Question: So, I have <URL> on my hands and I need to find the best way to graph a donut chart in D3. Ignoring the "info" and "politicians" arrays and strictly focusing on the "industries" array for now, I want to achieve the following chart:

Pardon the 2-minute Photoshop job...
Essentially each small black line represents an industry. Each industry has an influence from Democrats, Republicans, and Independents in dollar amount. I would like to create a donut chart (or two donut charts) divided by yeas and nays in the fashion above.
I have attempted to code a bit of this already and I'm still getting to know D3, so please bear with me. That code looks like such:
'''
d3.json('mock2.json', function(errors, data) {
//Formatting of data
var yeas = [];
var nays = [];
for(var i = 0; i < data.industries.length; i++) {
var yea_temp = {};
var nay_temp = {};
var yea_c = data.industries[i].yea_contribution;
var nay_c = data.industries[i].nay_contribution;
yea_temp.name = data.industries[i].name;
yea_temp.influence = {"D": yea_c.d_influence, "R": yea_c.r_influence, "I": yea_c.i_influence};
nay_temp.name = data.industries[i].name;
nay_temp.influence = {"D": nay_c.d_influence, "R": nay_c.r_influence, "I": nay_c.i_influence};
yeas.push(yea_temp);
nays.push(nay_temp);
}
//Log the variables for console inspection
console.log(yeas);
console.log(nays);
//Declare variables
var width = 800,
height = 600,
radius = Math.min(width, height)/2;
var svg = d3.select('#graph').append('svg')
.attr('width', width)
.attr('height', height);
var group = svg.append('g')
.attr('transform', 'translate(300, 300)');
var arc = d3.svg.arc()
.innerRadius(200)
.outerRadius(radius);
var yea_pie = d3.layout.pie()
.value(function(d, i) {
if(i == 0)
return d.influence.D;
else if(i == 1)
return d.influence.I;
else
return d.influence.R;
})
.startAngle(-Math.PI/2)
.endAngle(Math.PI/2);
var color = d3.scale.ordinal()
.range(['rgba(92,188,239,0.5)', 'rgba(255,76,76,0.5)', 'rgba(150,163,170,0.5)']);
var yea_arcs = group.selectAll('.arc')
.data(yea_pie(yeas))
.enter()
.append('g')
.attr('class', 'arc')
.attr('class', function(d) { console.log(d); });
yea_arcs.append('path')
.attr('d', arc)
.attr('fill', function(d) { return color(d.data); });
'''
Thus far, I've only got the screen rendering a blue semi-circle, but it is divided up into three paths, so at least I know I'm looping correctly. How can I sub-divide (for lack of a better word) these sections according to influence?
You'll note in the first bit of my code, that I essentially take the JSON that I've been given and try to format it a little bit nicer so it's easier in D3. Is this best practice? I feel that there's probably some magic function in D3 that makes all my worries go away, but I'm not aware of one. Mostly I'm just seeking a little guidance (but code would certainly be nice!), so I'll take what I can get.
Also, <URL> if you'd rather do that.
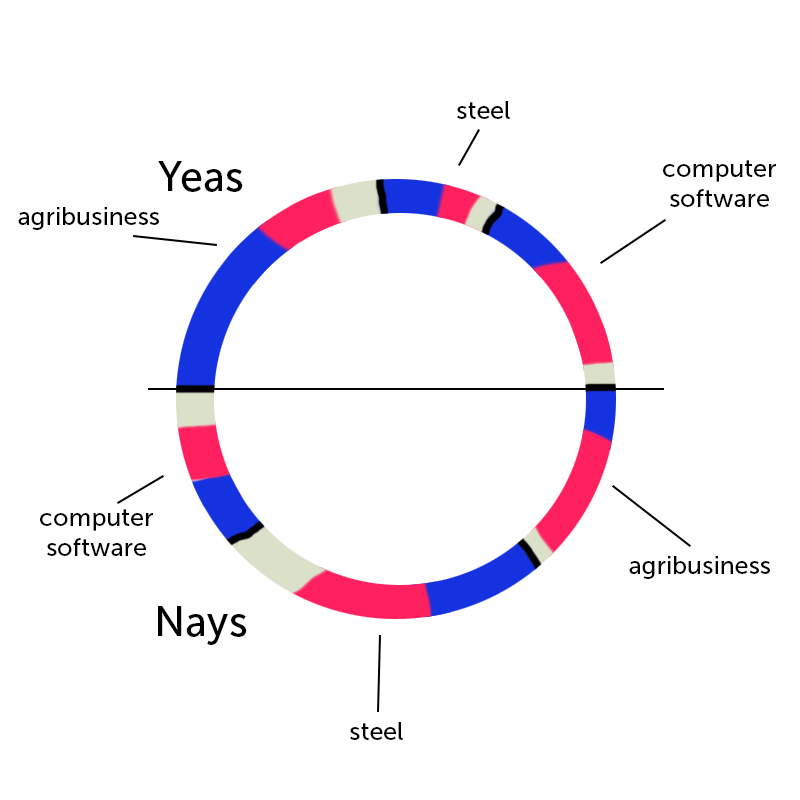
Answer: I have figured out a way to do stacked pie charts in D3. I'm not entirely sure if this is the "correct" convention, but it certainly works well. <URL> to follow along with.
I've restructured my 'yeas' and 'nays' arrays into specifying the data value at the first level (this way, D3 can properly loop) in an object and then also including party and name alongside. Here's an example of how the 'yeas' array looks:

Essentially there's two arrays, 'yeas' and 'nays', each having 9 objects withs values: 'value', 'party', and 'name'. This way I can pass 'd3.layout.pie' the data of either of the arrays and give the 'value' in that pie layout 'd.value'. More simply said, here's the code snippet to explain:
'''
var yea_pie = d3.layout.pie()
.sort(null)
.value(function(d) { return d.value; }) //This computes a pie value for each yeas.value (d.value)
.startAngle(-Math.PI/2)
.endAngle(Math.PI/2);
var yeas_industry = yea_group.selectAll('.arc')
.data(yea_pie(yeas)) //Pass the yeas variable to yea_pie
.enter().append('g')
.attr('class', 'arc');
'''
This is really the only solution I've ever seen to doing a stacked pie chart. With that said, I'll mark this correct, but if any one else thinks of a better way, I'd be interesting in knowing.